五年级 · 立体几何学
将一个长方体铁块放入一个装有水的长方体水槽中, 水面的变化情况如下图所示, 则这个铁块的高是（） cm。

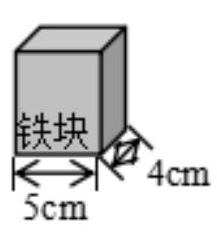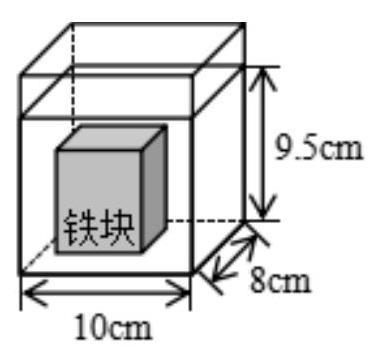
A. 6
B. 5

$10 \mathrm{~cm}$

答案: A
解析: 解A

【分析】根据题意可知, 把铁块放入容器中, 上升部分水的体积就等于铁块的体积, 根据长方体的体积公式: $\mathrm{V}=\mathrm{abh}$, 那么 $\mathrm{h}=\mathrm{V} \div \mathrm{ab}$, 把数据代入公式解答。

【详解】 $10 \times 8 \times(9.5-8) \div(5 \times 4)$

$=80 \times 1.5 \div 20$

$=120 \div 20$

$=6(\mathrm{~cm})$

故答案为: A

【点睛】此题主要考查长方体体积公式的灵活运用, 关键是熟记公式。